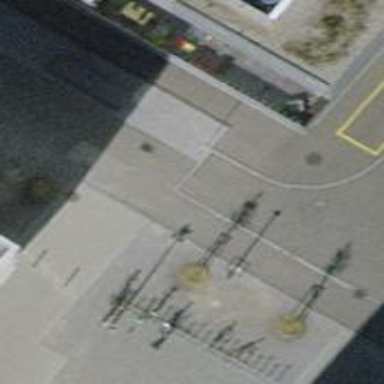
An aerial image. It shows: Bicycle parking area with anchor-type racks.